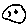
Label: moon